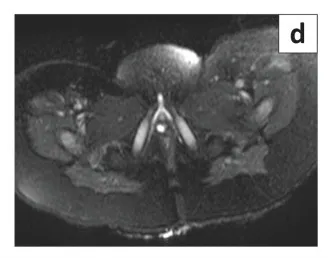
Fat-sat images depicted the ectopic insertion of the right ureter into the posterolateral aspect of the vagina.
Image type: radiology (mri)